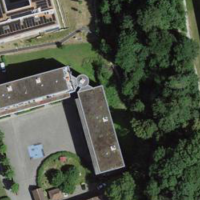
EUNIS habitat code: 25
Species observed at this site:
Carpinus betulus